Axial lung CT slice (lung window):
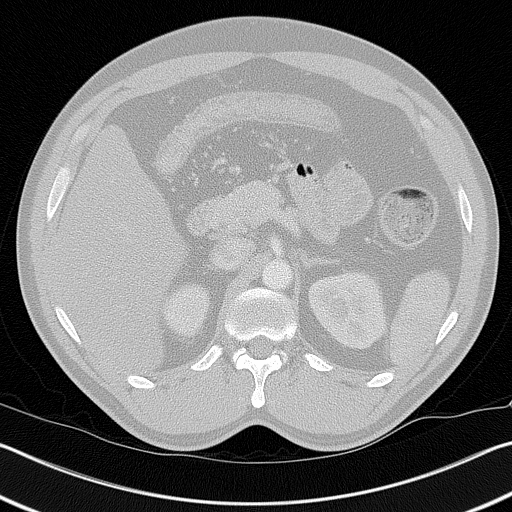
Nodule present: no